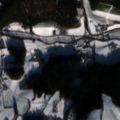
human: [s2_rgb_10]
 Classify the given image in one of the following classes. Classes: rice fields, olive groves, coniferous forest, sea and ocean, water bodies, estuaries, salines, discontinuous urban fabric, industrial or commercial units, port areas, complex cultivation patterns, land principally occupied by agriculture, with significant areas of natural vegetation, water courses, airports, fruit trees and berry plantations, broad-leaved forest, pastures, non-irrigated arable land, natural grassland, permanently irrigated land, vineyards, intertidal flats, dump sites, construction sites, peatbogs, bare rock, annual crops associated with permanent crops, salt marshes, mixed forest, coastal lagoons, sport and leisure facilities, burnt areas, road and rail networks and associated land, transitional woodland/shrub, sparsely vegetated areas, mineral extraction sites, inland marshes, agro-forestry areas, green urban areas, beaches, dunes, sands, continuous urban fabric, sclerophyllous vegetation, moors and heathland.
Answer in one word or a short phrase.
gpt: complex cultivation patterns, coniferous forest, mixed forest